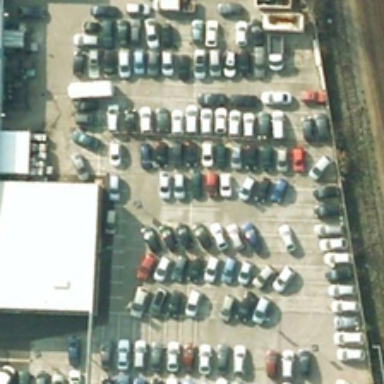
Many cars in different colors are near a building .